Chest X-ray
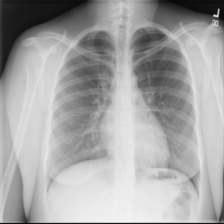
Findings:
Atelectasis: negative
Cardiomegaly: negative
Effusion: negative
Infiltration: negative
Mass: negative
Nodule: negative
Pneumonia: negative
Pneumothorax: negative
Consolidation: negative
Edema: negative
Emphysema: negative
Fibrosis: negative
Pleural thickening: negative
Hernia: negative